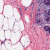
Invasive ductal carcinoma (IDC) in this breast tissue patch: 0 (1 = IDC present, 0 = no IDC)